Question:
In the application above I have a tabpane (the one with "age", "gender" and "zipcode") where each tab contains a VBox. The VBox is split in two:
The upper part of the VBox lets you view a list of lists, the lower part of the VBox contains a menu that allows you to change the list of lists.
The button in the lower part of the VBox updates the aforementioned list of lists. I want the upper node in the VBox to be updated anew when the underlying lists are changed.
The relevant code snippet might be
'''
Node createHierarchySplitMenu(HierarchiesFromFile hierarchies, String hierarchyName){
VBox vBox = new VBox();
vBox.getChildren().add(createHierarchyScrollPane(hierarchies, hierarchyName));
vBox.getChildren().add(createHierarchyMenu());
return vBox;
}
'''
When the button in the node in the lower part of the VBox (created by createHierarchyMenu()) I want createHierarchyScrollPane() to be called again to show the new list of lists. How do I do that?
Is there a regular pattern/way of updating one node from another (when they are at the same level.)?
What have you tried? Nothing worth mentioning- I am stuck.
If you need more info, please ask. Didn't want to bog you down with code.
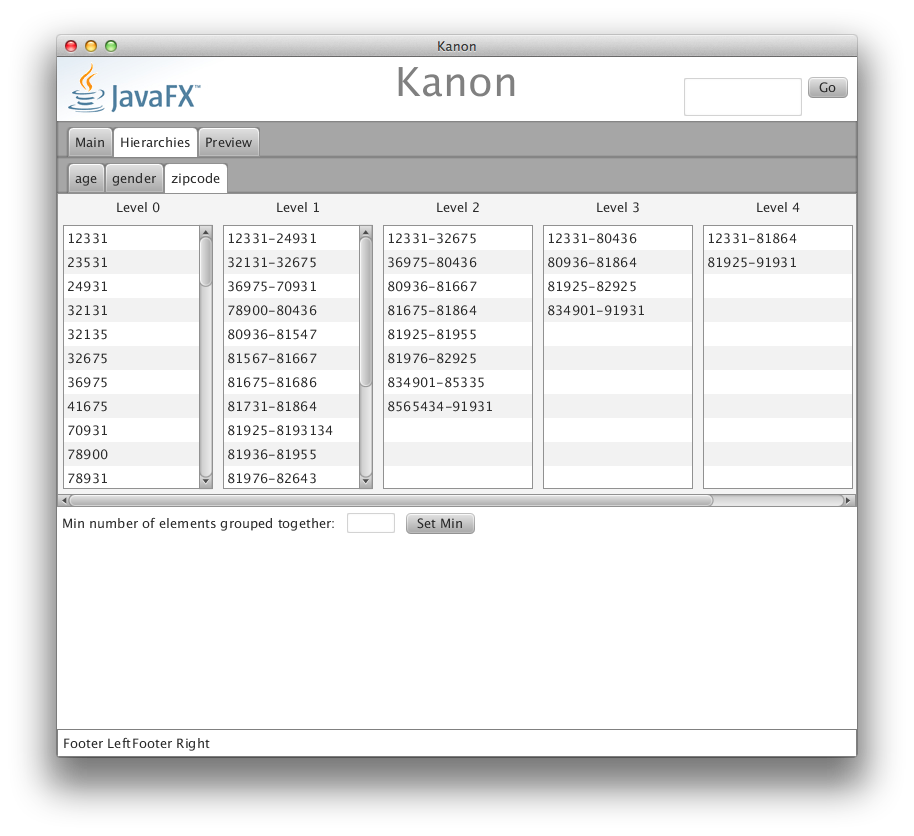
Answer: From what I understand the solution can be next:
1. Create class to handle createHierarchyScrollPane(): private class HierarchyScrollPane extends ScrollPane {
public void update(HierarchiesFromFile hierarchies, String hierarchyName) {
// code from createHierarchyScrollPane() which works with "this" instead of new Scroll Pane
}
}
2. Pass instance to createHierarchyMenu(): Node createHierarchySplitMenu(HierarchiesFromFile hierarchies, String hierarchyName){
VBox vBox = new VBox();
ScrollPaneUpdate hsp = new HierarchyScrollPane();
hsp.update(hierarchies, hierarchyName);
vBox.getChildren().add(hsp);
vBox.getChildren().add(createHierarchyMenu(hsp));
return vBox;
}
3. Somewhere in createHierarchyMenu(): public void createHierarchyMenu(final HierarchyScrollPane hsp) {
// ...
Button btnSetMin = new Button("Set Min");
btnSetMinsetOnAction(new EventHandler<ActionEvent>() {
public void handle(ActionEvent t) {
// your code for data update
hsp.update(hierarchies, hierarchyName);
}
});
}